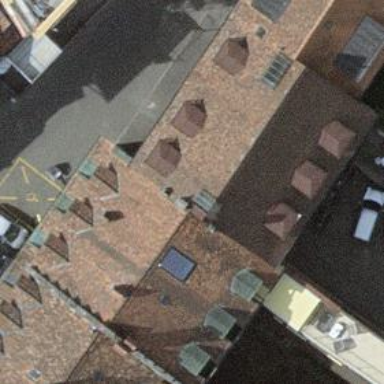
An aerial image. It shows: Footway with covered arcade.